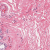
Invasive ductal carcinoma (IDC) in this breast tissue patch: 0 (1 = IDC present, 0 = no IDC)